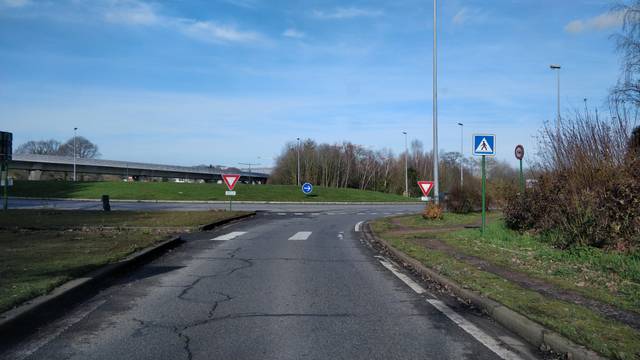
Region: France
Coordinates: 48.126, -1.621